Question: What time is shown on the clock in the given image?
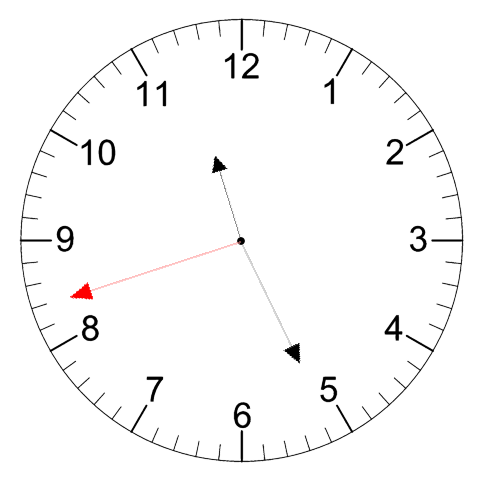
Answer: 11:25:42